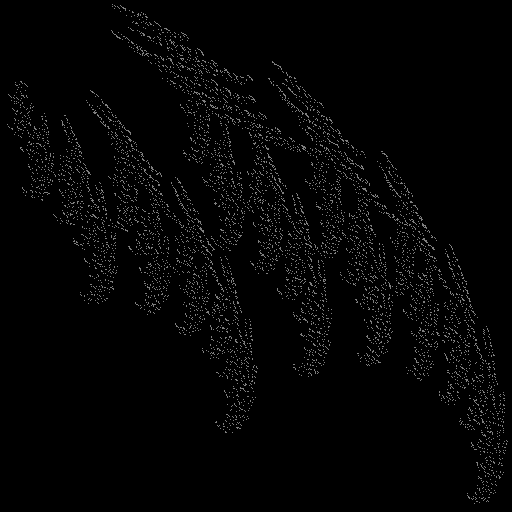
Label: spiderbrake